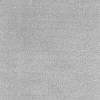
Atmospheric dust classification: dusty